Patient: sex M, age 63
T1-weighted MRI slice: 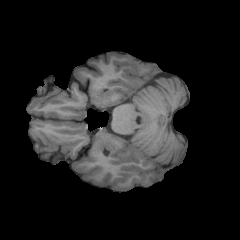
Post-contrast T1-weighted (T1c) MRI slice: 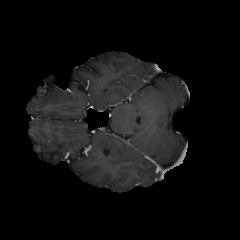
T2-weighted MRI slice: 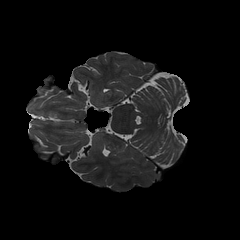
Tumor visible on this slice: no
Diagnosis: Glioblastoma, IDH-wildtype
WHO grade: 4